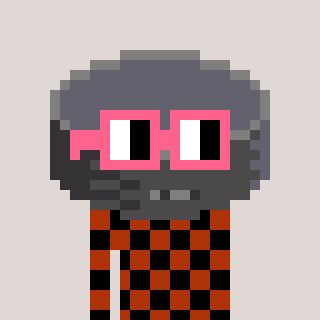
a pixel art character with square pink glasses, a hockey puck-shaped head and a hotbrown-colored body on a warm background